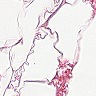
Metastatic tissue present: no